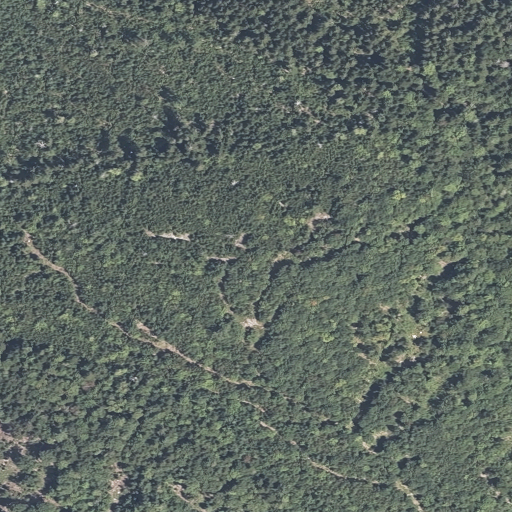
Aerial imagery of mountain in Maine named Blackwood Mountain containing evergreen forest, deciduous forest, mixed forest, grassland, and shrub